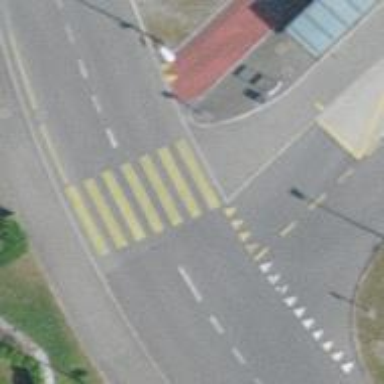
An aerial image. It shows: Kerb barrier.